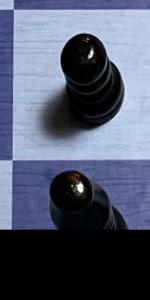
Label: Bishop_Black